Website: home-depot
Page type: customer-info-address
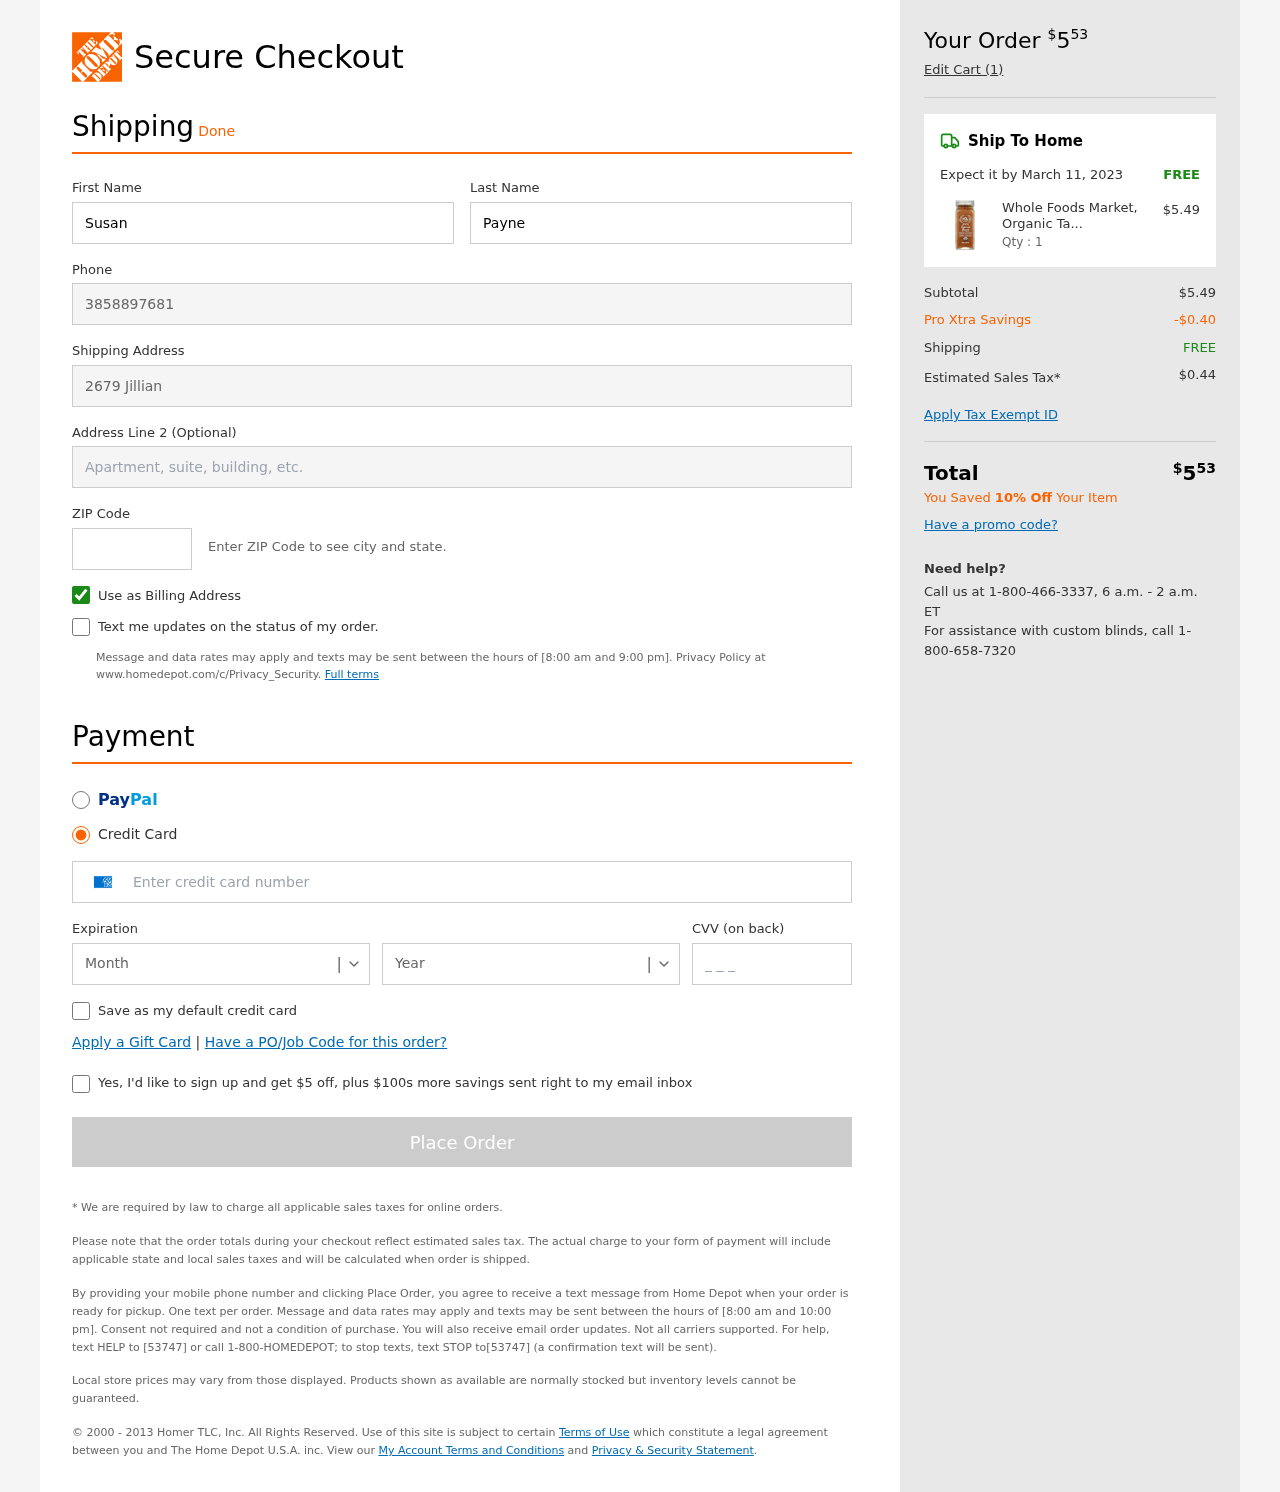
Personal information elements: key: PII_CARD_CVV
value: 7497
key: PII_CARD_EXPIRY_MONTH
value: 09
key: PII_CARD_EXPIRY_YEAR
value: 29
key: PII_CARD_NUMBER
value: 3467 8224 9093 424
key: PII_FIRSTNAME
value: Susan
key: PII_LASTNAME
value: Payne
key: PII_PHONE
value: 3858897681
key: PII_POSTCODE
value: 76104
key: PII_STREET
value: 2679 Jillian Unions
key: PII_STREET2
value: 58744 Matthew Bridge Apt. 229
Product elements: key: PRODUCT1_NAME
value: Whole Foods Market, Organic Tandoori Masala Seasoning, 2.08 oz
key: PRODUCT1_PRICE
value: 5.49
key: PRODUCT1_QUANTITY
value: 1
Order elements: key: ORDER_TOTAL
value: $553
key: ORDER_NUM_ITEMS
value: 1
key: ORDER_DELIVERY_DATE
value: March 11, 2023
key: ORDER_SHIPPING_COST
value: FREE
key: ORDER_SUBTOTAL
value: $5.49
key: ORDER_DISCOUNT
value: -$0.40
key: ORDER_SHIPPING_COST2
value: FREE
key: ORDER_TAX
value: $0.44
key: ORDER_TOTAL2
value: $553
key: ORDER_SAVINGS_MESSAGE
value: You Saved 10% Off Your Item